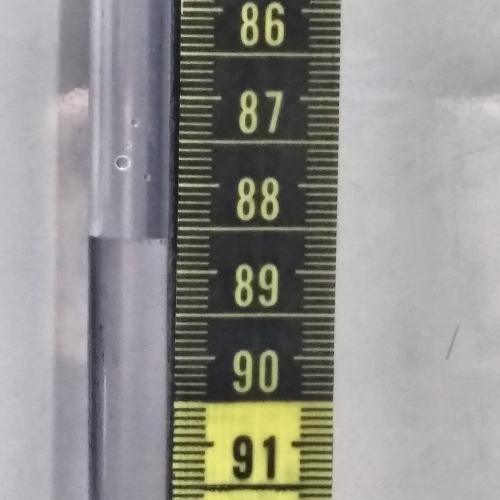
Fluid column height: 88.6 cm